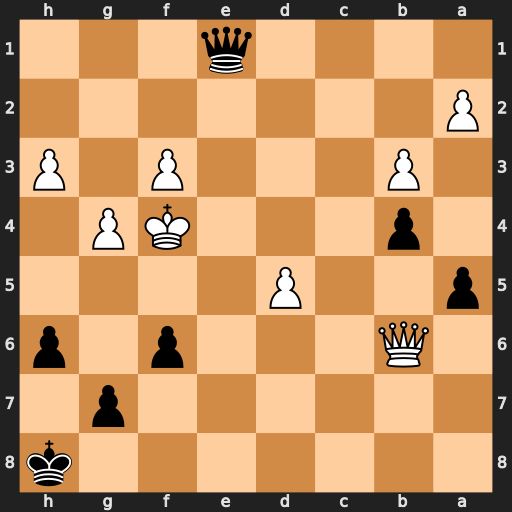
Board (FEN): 7k/6p1/1Q3p1p/p2P4/1p3KP1/1P3P1P/P7/4q3
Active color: b
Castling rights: -
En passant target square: -
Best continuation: Qe5#